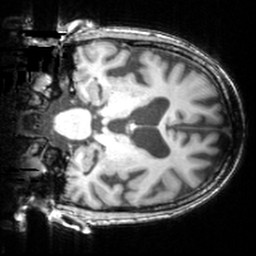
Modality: T1w
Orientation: coronal
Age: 78
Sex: male
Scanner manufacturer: siemens
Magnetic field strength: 3 T
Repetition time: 1.62 s
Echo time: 0.003 s